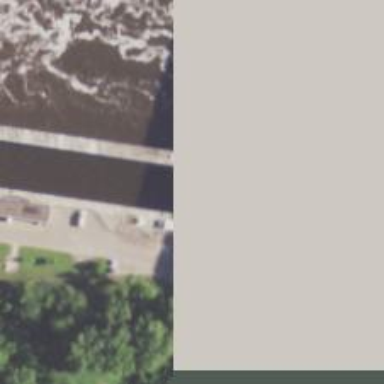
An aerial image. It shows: Lock gate along waterway.